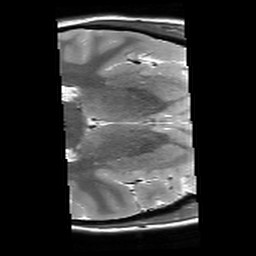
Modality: T2starw
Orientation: axial
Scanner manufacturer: siemens
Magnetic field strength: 3 T
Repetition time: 8.1 s
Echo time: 0.05 s